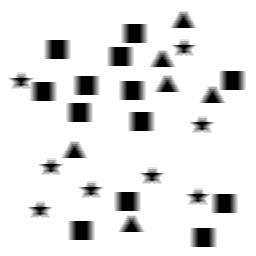
Squares: 13
Triangles: 6
Stars: 8
Total shapes: 27